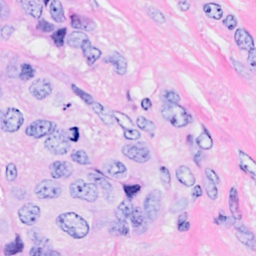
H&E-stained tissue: Breast